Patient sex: M
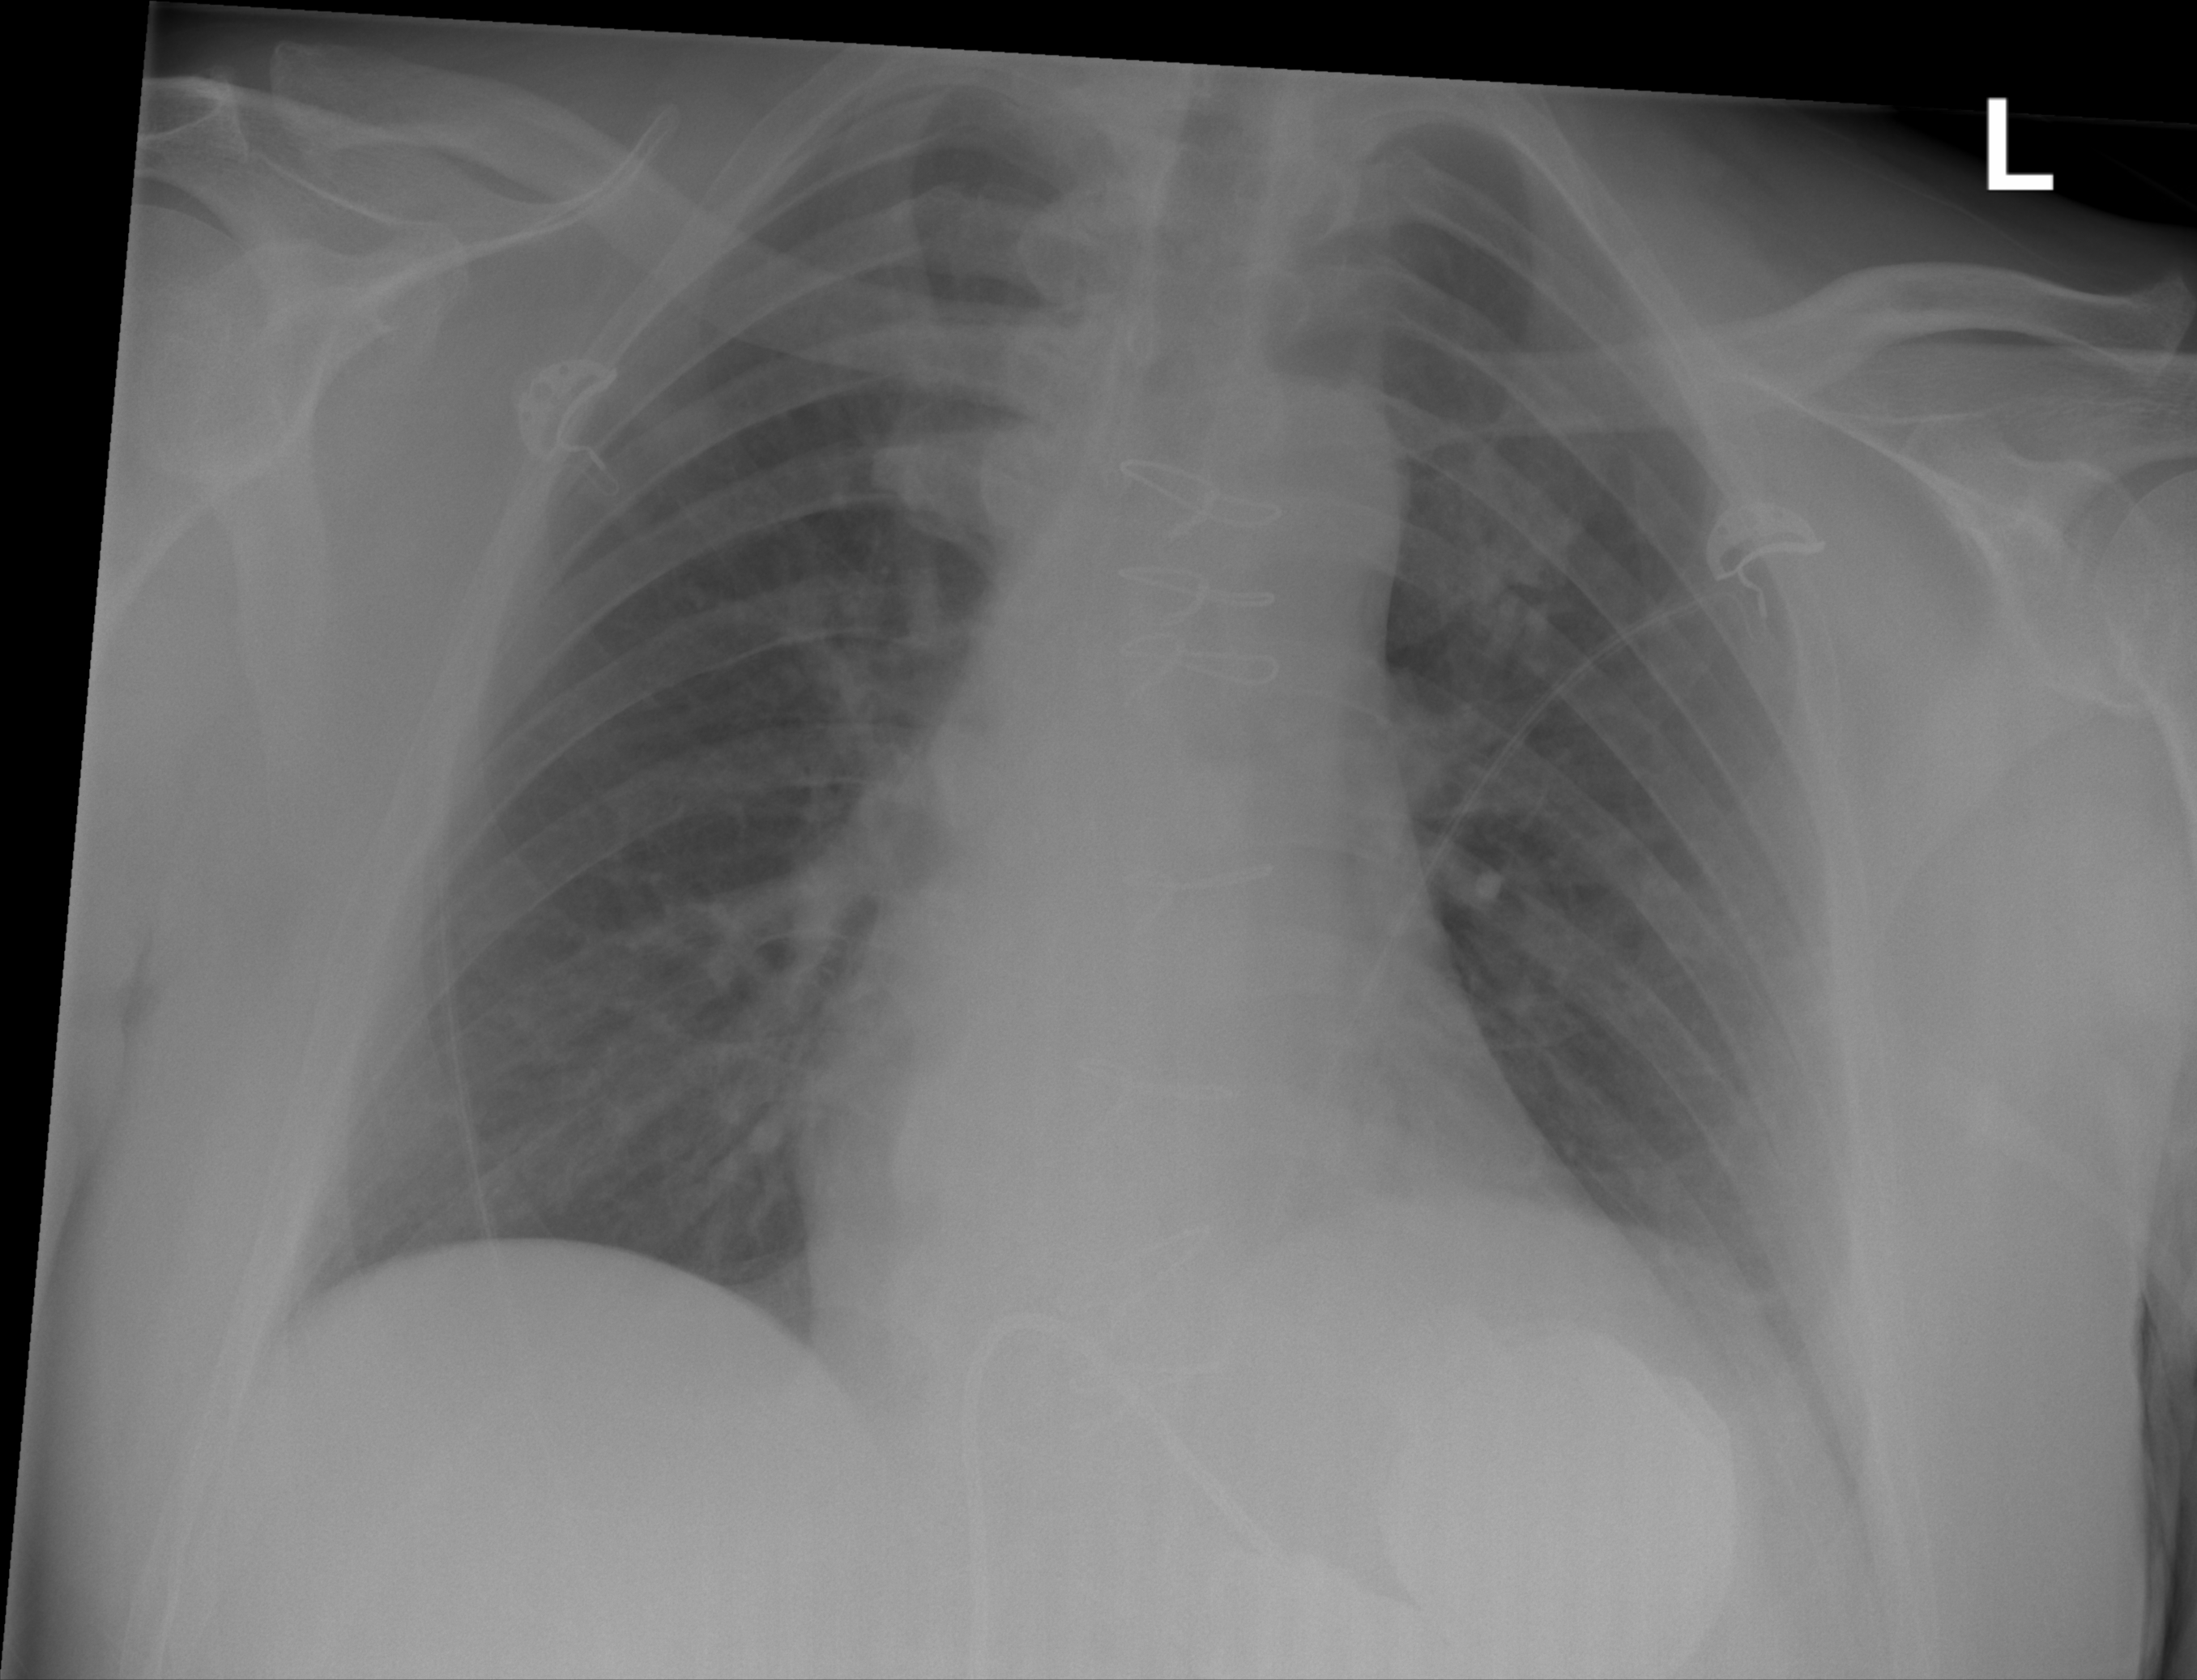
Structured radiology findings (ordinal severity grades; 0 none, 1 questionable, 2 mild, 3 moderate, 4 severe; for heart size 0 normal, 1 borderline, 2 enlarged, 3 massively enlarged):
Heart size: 2
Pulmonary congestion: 1
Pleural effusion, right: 0
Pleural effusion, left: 2
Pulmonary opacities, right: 0
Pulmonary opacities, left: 0
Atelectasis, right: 0
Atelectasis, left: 0